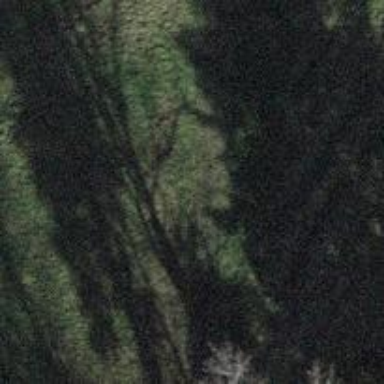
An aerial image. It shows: Grass path.